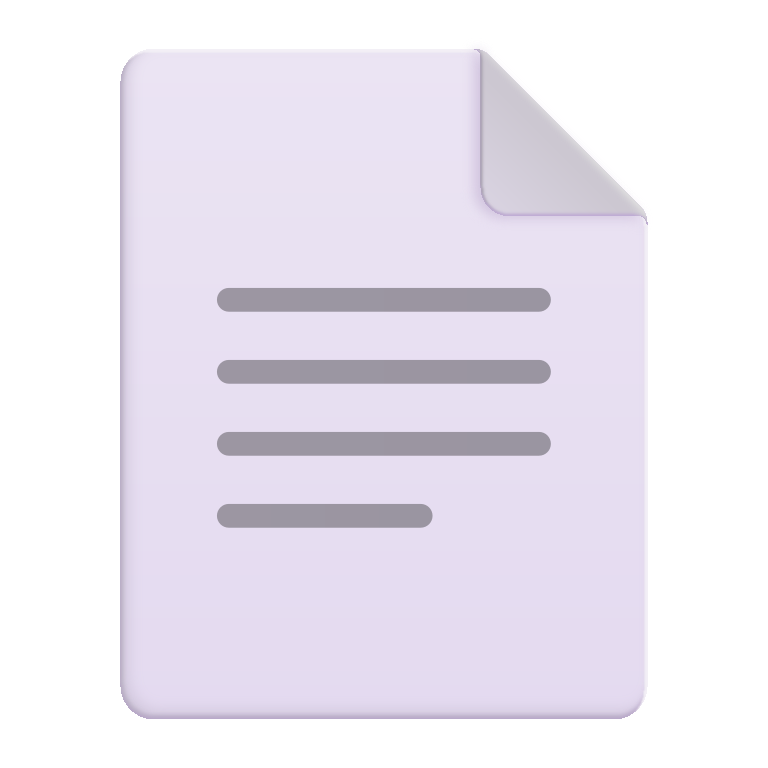
page facing up color